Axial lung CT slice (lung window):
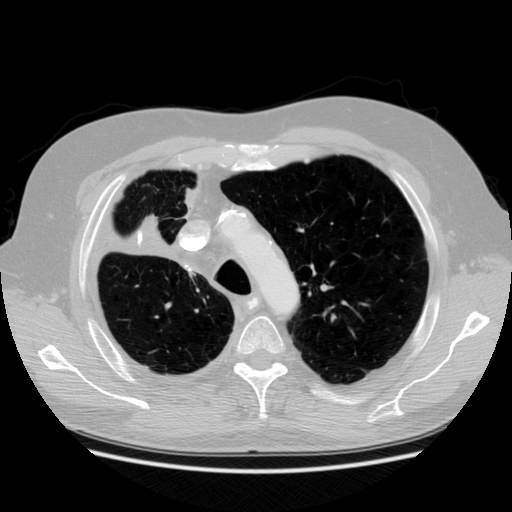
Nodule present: no